Question: I am using <URL> to generate PDF's. They are one page with two PNG images inserted. This is all working fine on my local Ubuntu server but on a remote server the output is strange, see attachment.
No errors are thrown, GD and Imagemagick are enabled. I have also set the memory limit to 2gb and have turned off max execution time. Has anybody got any tips as to why this may be happening?
Thanks in advance.
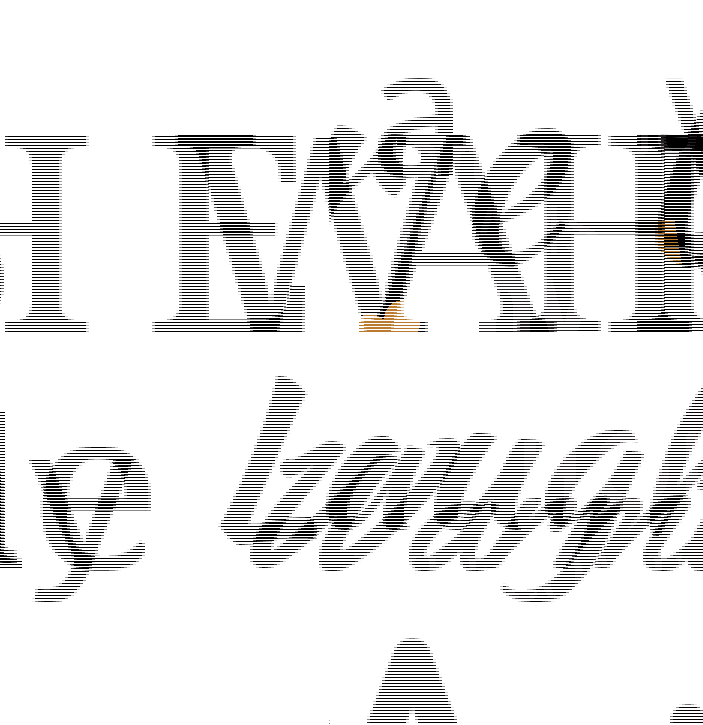
Answer: By forcing TCPDF to use the GD library instead fixed my problem.